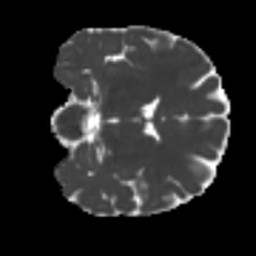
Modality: MD
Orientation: coronal
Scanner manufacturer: siemens
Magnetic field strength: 3 T
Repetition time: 4 s
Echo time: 0.0594 s